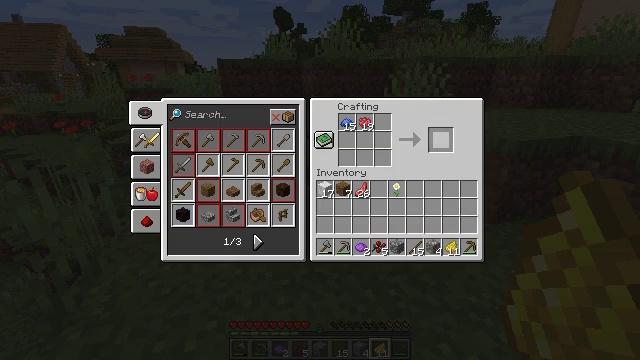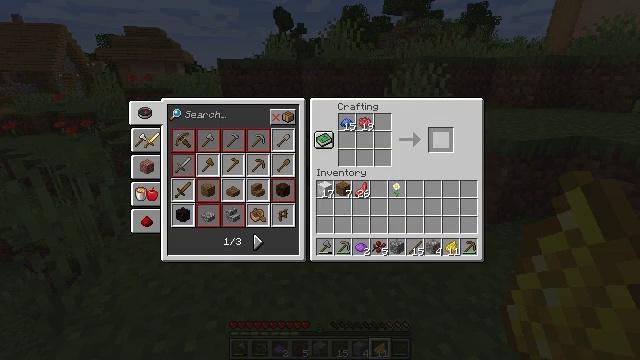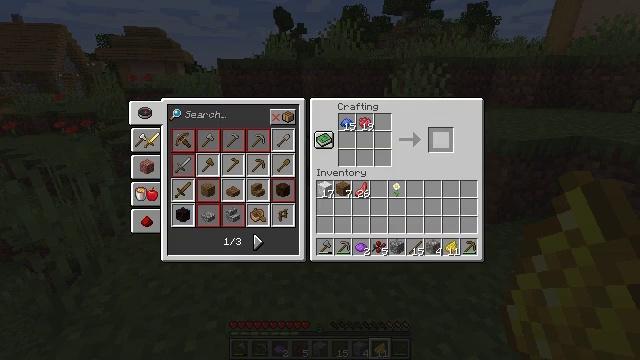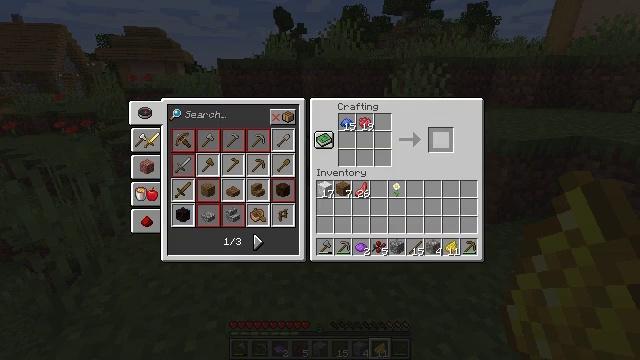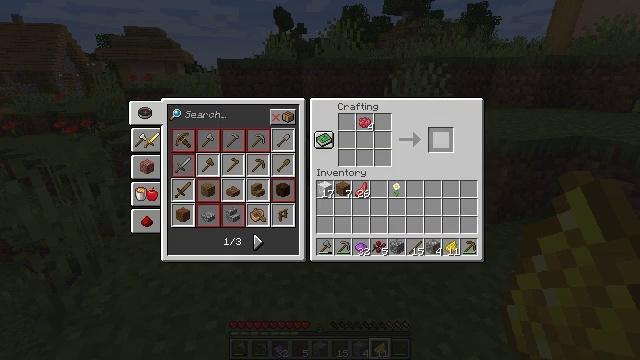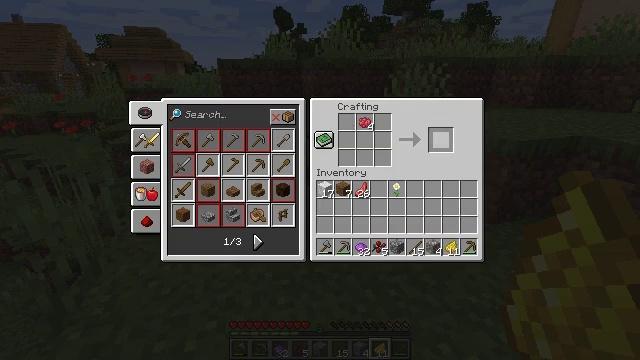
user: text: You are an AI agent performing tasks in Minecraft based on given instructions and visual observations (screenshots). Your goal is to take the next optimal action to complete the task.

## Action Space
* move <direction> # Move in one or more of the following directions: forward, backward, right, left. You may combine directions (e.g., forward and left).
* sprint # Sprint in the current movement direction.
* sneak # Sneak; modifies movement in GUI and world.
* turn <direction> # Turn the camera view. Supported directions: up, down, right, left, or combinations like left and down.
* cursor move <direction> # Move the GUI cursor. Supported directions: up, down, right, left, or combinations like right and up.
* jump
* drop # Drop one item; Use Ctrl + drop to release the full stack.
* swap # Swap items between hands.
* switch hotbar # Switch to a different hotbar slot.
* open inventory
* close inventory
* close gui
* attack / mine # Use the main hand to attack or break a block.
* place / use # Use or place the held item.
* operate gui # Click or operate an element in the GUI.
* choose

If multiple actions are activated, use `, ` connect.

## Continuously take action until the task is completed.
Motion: motion action
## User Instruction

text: Mix red and blue dyes for purple dye.
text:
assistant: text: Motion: sneak, operate gui
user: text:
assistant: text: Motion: sneak, operate gui
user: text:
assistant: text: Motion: sneak
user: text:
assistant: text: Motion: sneak
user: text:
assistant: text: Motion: sneak
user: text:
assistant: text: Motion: sneak